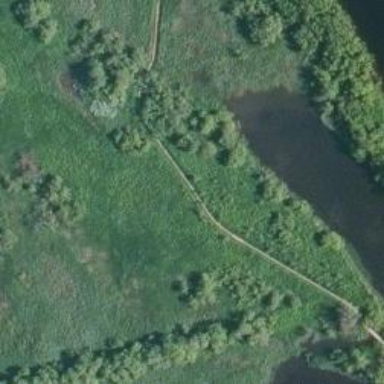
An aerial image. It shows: Path.